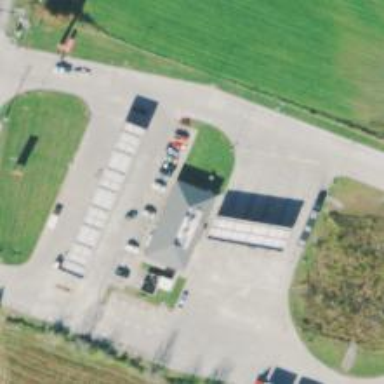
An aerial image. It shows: Convenience shop.